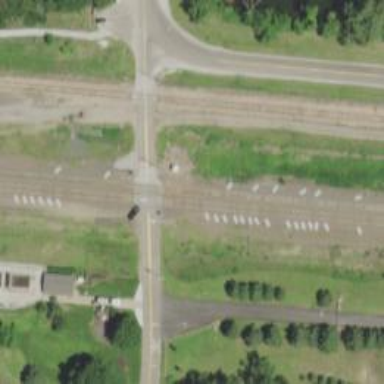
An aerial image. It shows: Level crossing with lights and barriers.